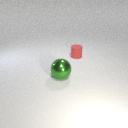
small red rubber cylinder to the right of large green metal sphere